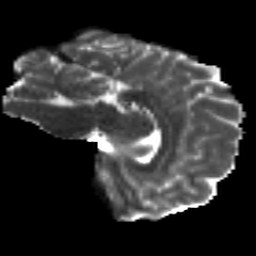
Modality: T2w
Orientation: sagittal
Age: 19
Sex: male
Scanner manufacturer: siemens
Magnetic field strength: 3 T
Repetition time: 8.8 s
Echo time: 0.085 s